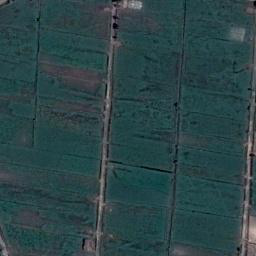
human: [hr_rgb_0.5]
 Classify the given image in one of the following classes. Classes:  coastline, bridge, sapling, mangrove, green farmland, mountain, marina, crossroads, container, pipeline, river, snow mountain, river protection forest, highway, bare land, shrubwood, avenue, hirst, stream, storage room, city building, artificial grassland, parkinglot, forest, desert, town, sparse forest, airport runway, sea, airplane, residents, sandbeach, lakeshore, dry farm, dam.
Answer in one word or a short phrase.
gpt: green farmland